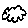
Label: cloud